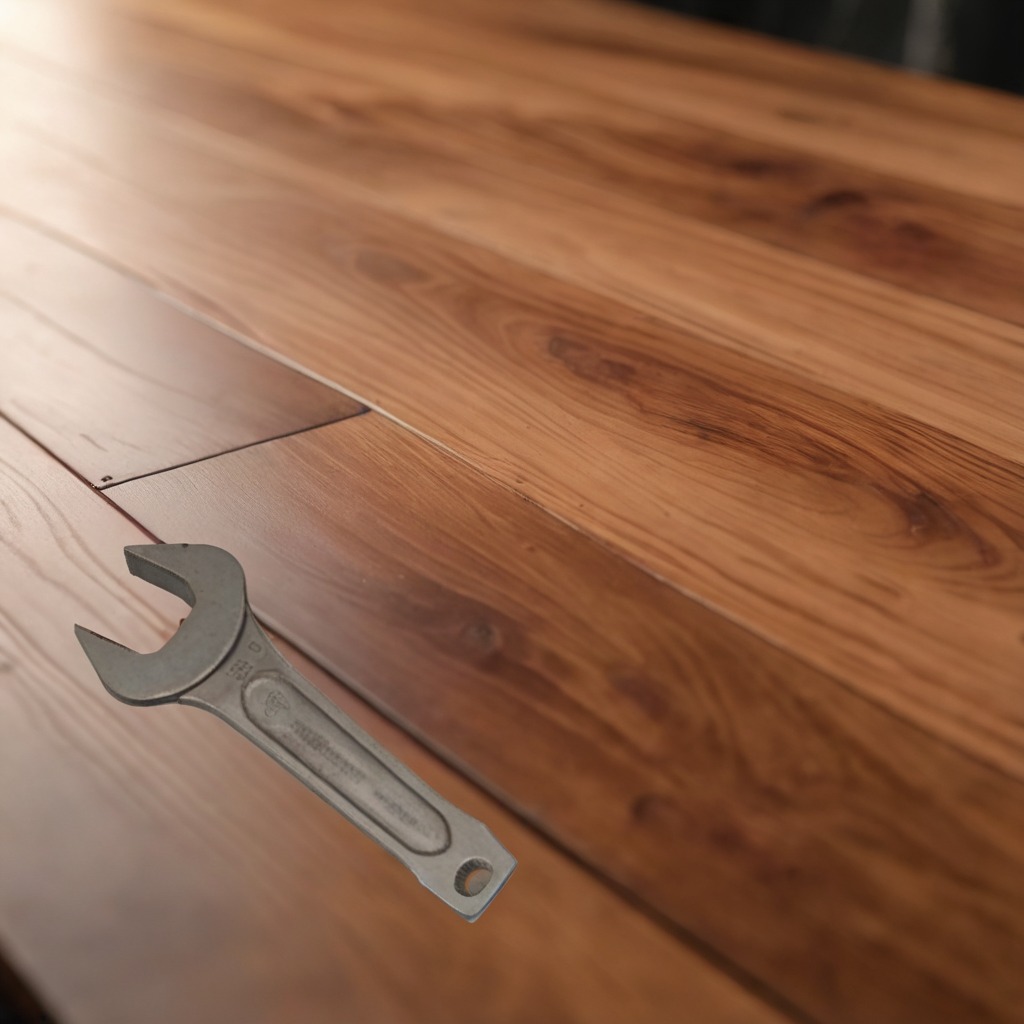
An wrench is lying on the wooden table in a carpentry studio.